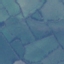
Land use / land cover class: Pasture